Interaction volume radius: 5 \u00c5
Interaction volume height: 35 \u00c5
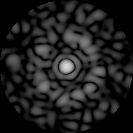
Disorder parameter: 0.7623